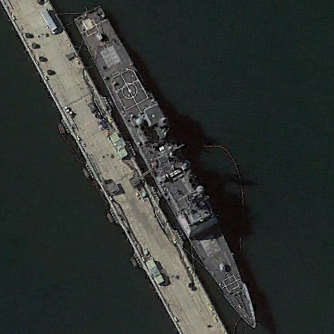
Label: cruiser